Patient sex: M
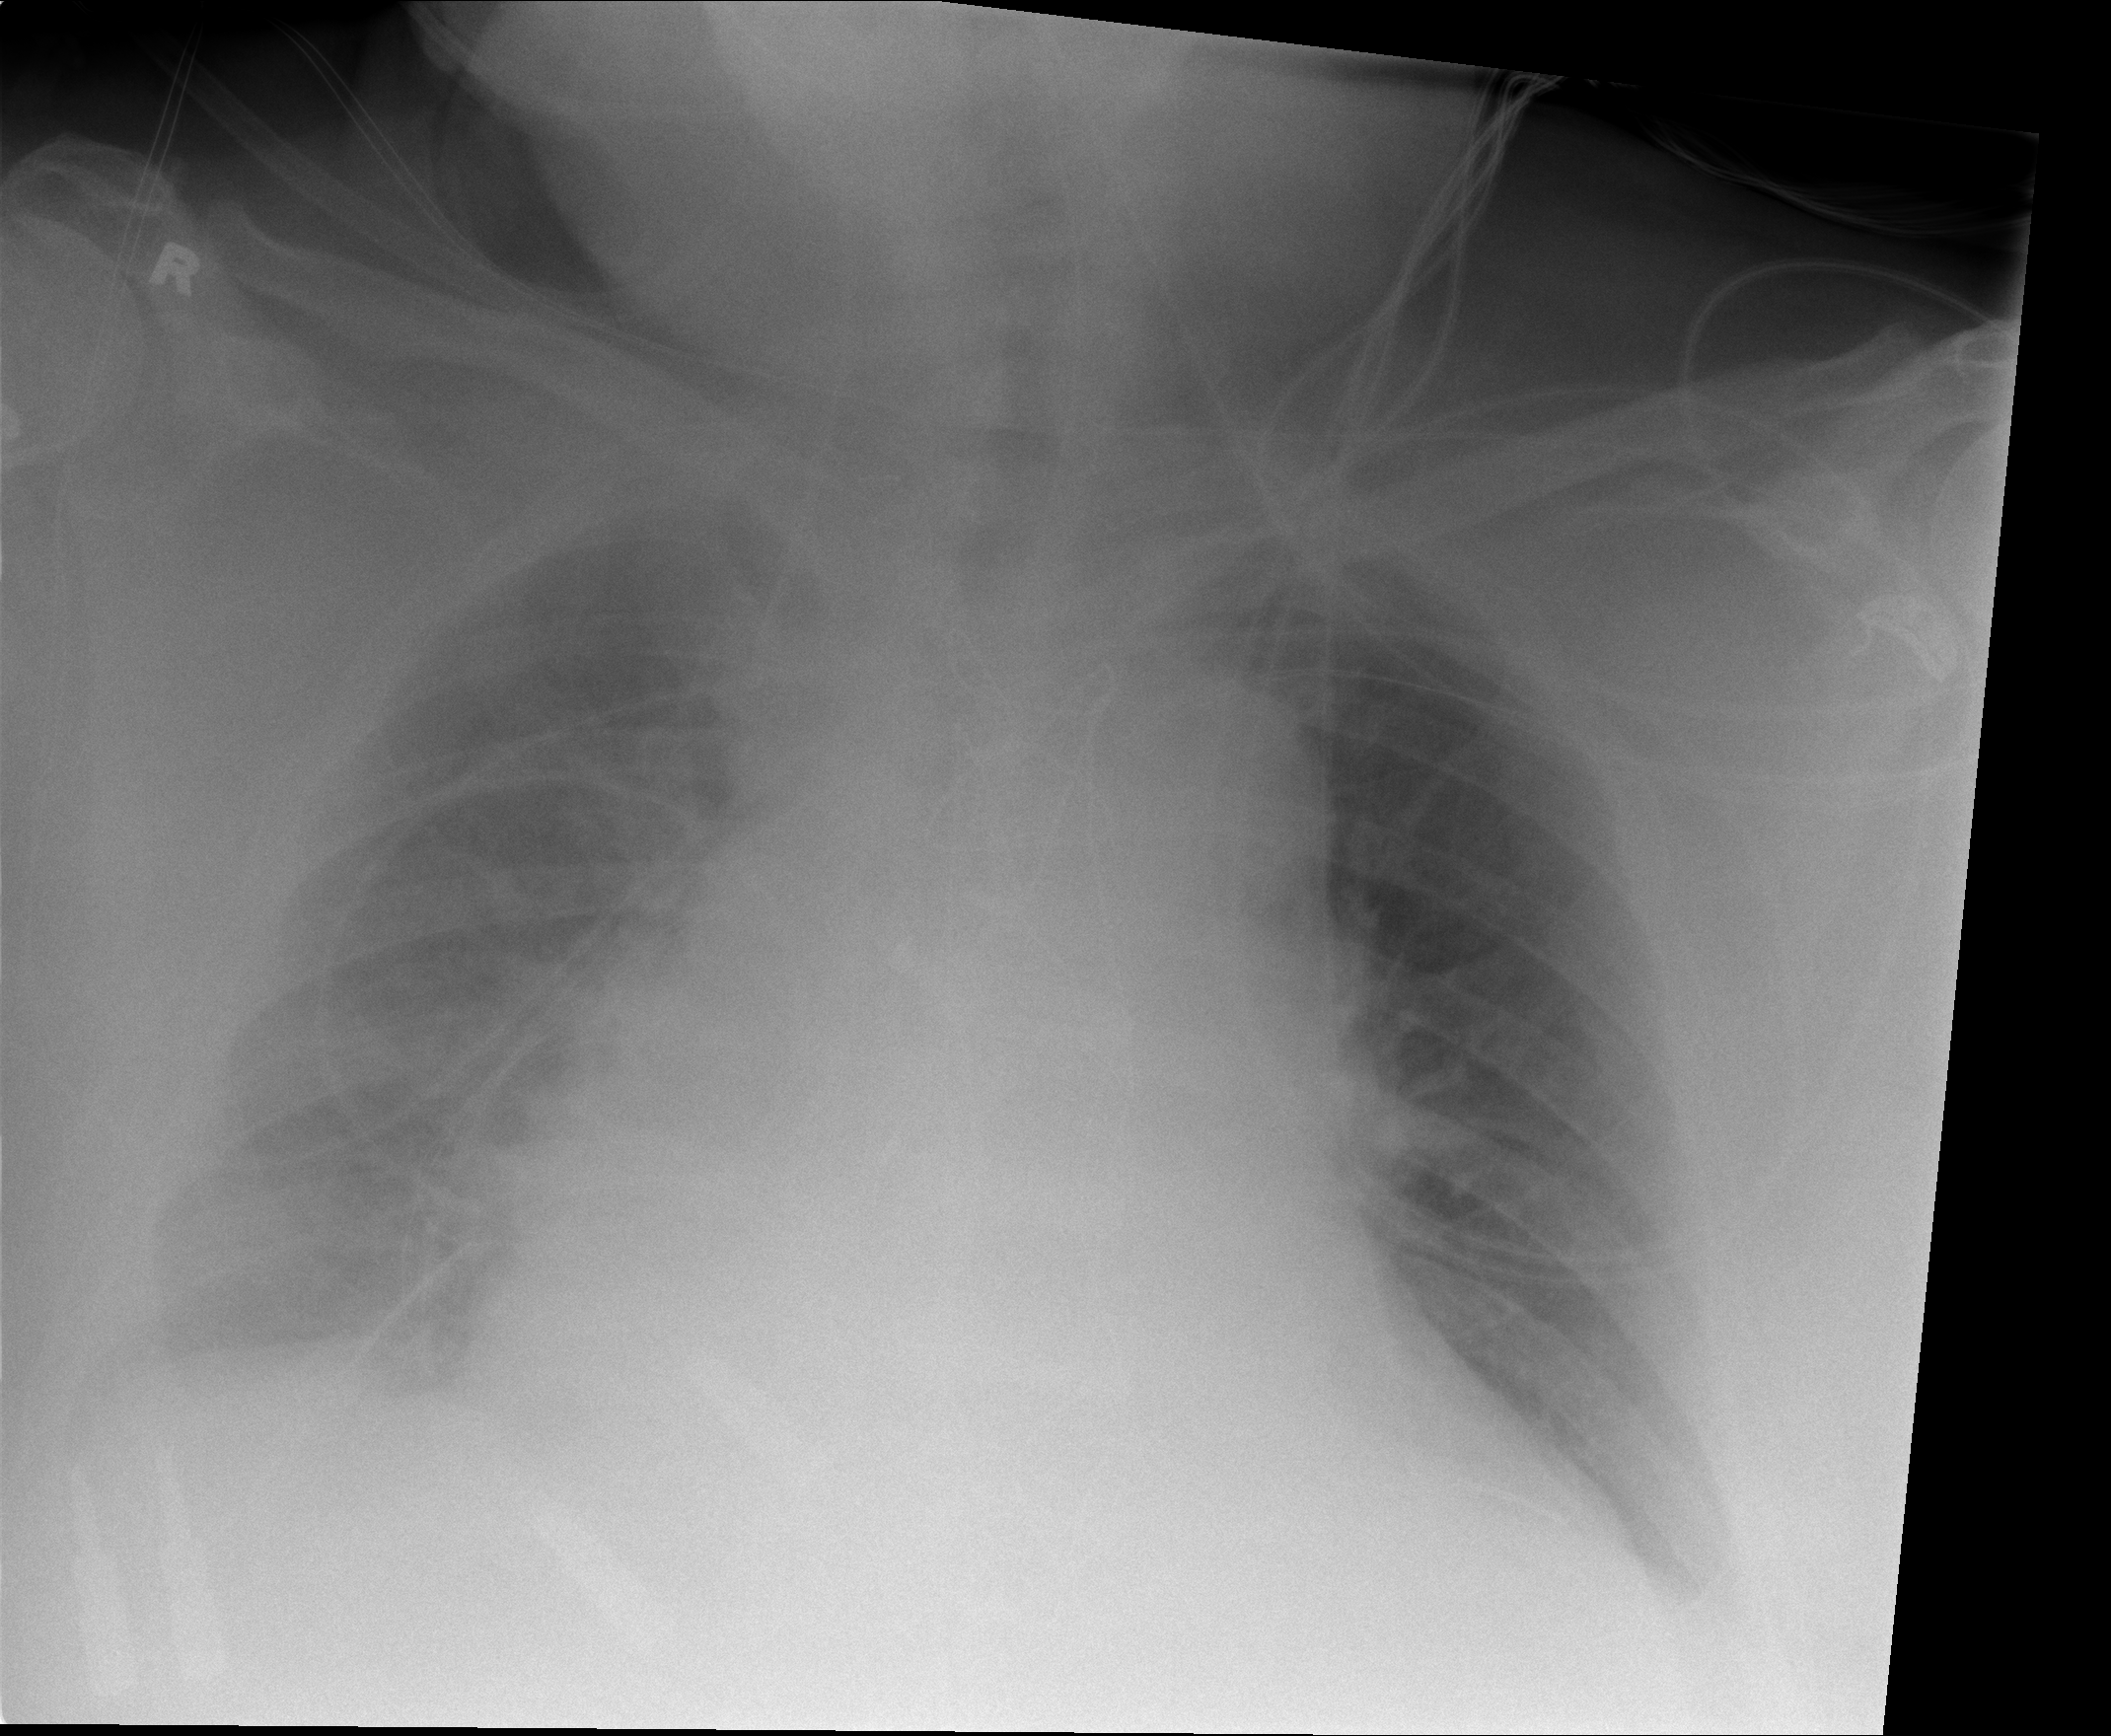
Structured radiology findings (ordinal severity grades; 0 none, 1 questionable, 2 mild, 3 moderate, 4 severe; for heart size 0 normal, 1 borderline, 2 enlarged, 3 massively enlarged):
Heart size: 2
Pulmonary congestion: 2
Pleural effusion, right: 0
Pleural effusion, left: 0
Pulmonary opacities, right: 1
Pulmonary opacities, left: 0
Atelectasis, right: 2
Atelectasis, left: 0